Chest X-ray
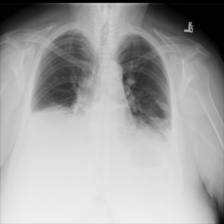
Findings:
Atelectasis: positive
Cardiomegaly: negative
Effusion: positive
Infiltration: negative
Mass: negative
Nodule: negative
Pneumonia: positive
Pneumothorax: negative
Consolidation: negative
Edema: negative
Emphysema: negative
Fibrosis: negative
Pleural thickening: negative
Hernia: negative